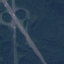
Land use / land cover: Highway